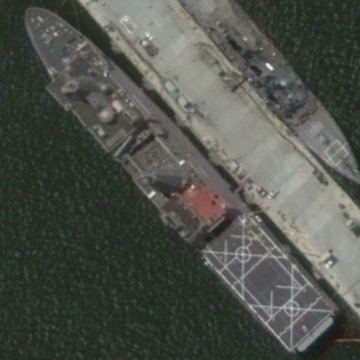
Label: combat